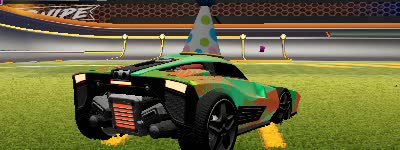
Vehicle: breakout